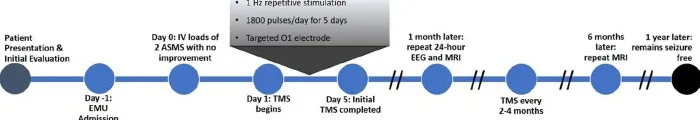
Timeline.
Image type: chart (chart)